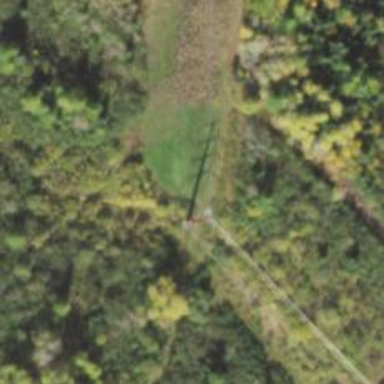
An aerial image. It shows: Power tower.